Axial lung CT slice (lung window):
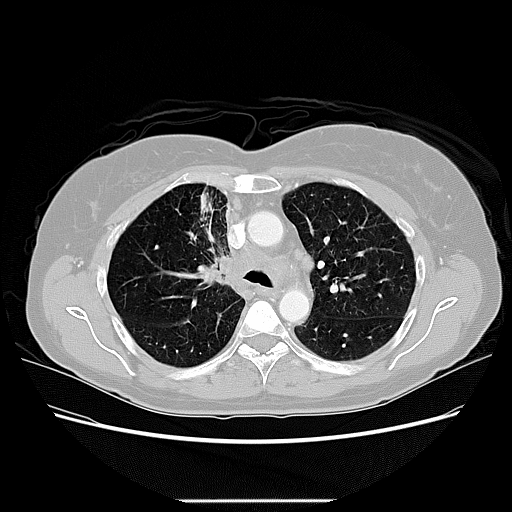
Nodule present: no